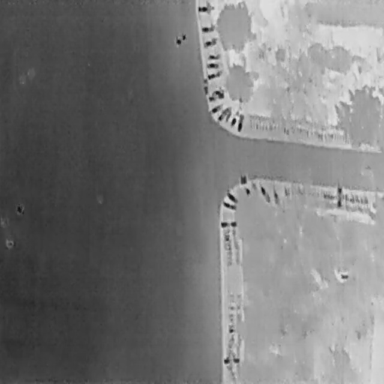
There are three People in the infrared image.